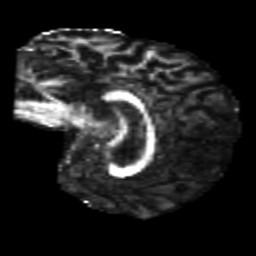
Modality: FA
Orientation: sagittal
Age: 22
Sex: male
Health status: healthy
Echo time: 0.074 s